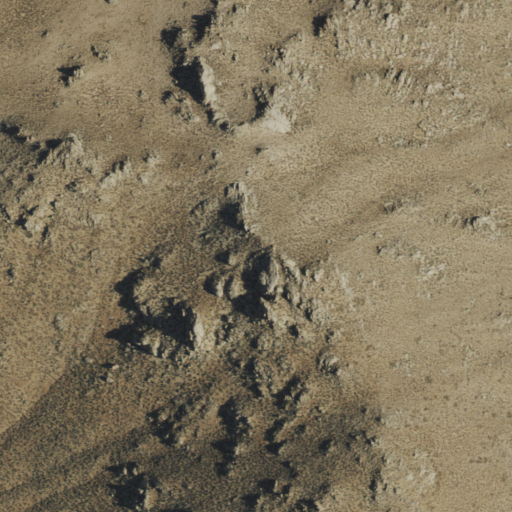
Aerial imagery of mountains in Nevada named Nightingale Mountains containing only shrub